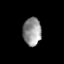
Tissue: lung
Cell type: Epithelial cells
Senescence score: 0.2278
Nuclear area (px): 498
Mean DAPI intensity: 147.902